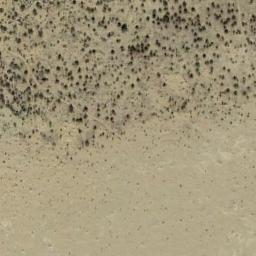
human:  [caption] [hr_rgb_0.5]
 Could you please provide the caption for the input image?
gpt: There are piles of grass in this jungle .

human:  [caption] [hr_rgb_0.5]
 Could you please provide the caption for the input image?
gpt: A lot of dense small chaparrals grow in the desert .

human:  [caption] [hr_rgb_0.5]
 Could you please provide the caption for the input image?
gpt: The chaparral is consist of sparse bushes on the desert .

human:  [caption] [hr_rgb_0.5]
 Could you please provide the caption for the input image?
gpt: Chaparral is scattered in the sand from dense to sparse .

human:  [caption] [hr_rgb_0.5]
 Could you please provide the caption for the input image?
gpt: The chaparral is denser above than below .